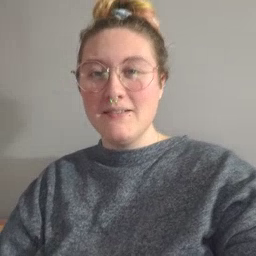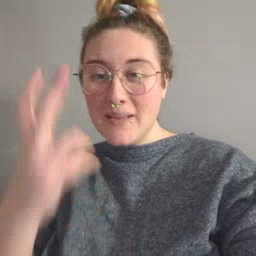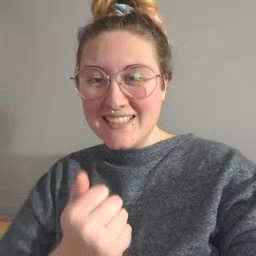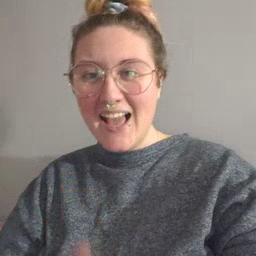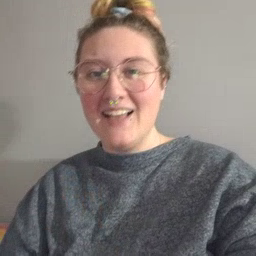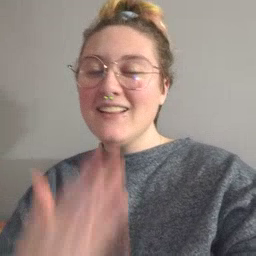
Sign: pizza